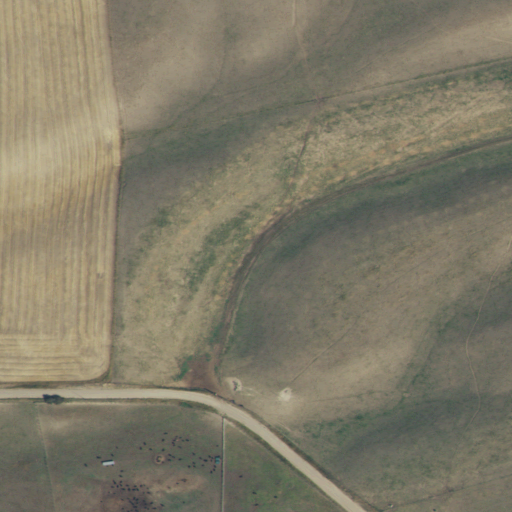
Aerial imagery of valley in Idaho named Spring Canyon containing shrub, cultivated crops, open development, and grassland